Question:
Here i attached my menubar.My web page is fully scrollbar page shift type(i.e,a single page containing six pages that would be scrollable on clicking menu items). While i click my menu item the highlight of my menu item could be like as in the attached image.Still now i work with a single menu item highlight as for current page,but here my need is while i click my fourth menu then the current menu item with all previous menu items also need to be highlighted.How can i proceed this?
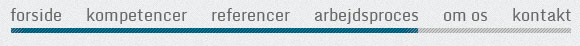
Answer: assumption of this markup:
'''
<span class="menuitem">Howdy</span>
<span class="menuitem">Howdy</span>
<span class="menuitem">Howdy</span>
<span class="menuitem">Howdy</span>
<span class="menuitem">Howdy</span>
'''
this CSS:
'''
.menuitem{border-bottom: 4px solid #888888;}
.menuActive{border-bottom: 4px solid blue;}
'''
this code:
'''
$('.menuitem').click(function(){
$('.menuitem').removeClass('menuActive');
$(this).prevAll().andSelf().addClass('menuActive');
});
'''
this fiddle: <URL>
EDIT: Relevent to jQuery version 1.8 and 1.9+.
In jQuery version 1.8, the 'addBack()' method was created and in version 1.9 the 'andSelf()' was removed. For jQuery 1.8 and forward, please use:
'''
$('.menuitem').click(function(){
$('.menuitem').removeClass('menuActive');
$(this).prevAll().addBack().addClass('menuActive');
});
'''
In this code, the effect would be the same. 'addBack()' also implimented a selector to reduce the elements added back to the selection group in case that is needed.